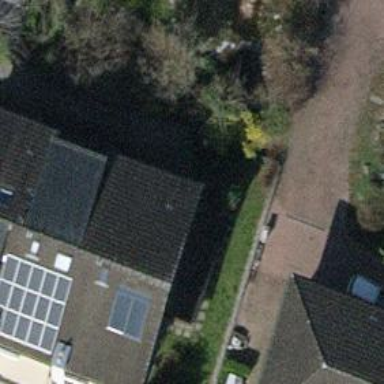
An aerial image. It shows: Semidetached house.